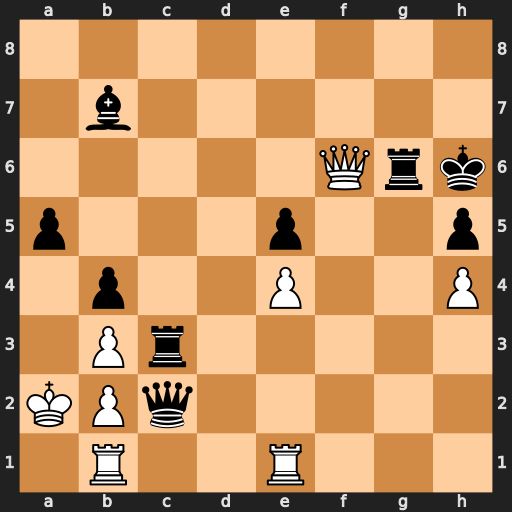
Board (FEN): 8/1b6/5Qrk/p3p2p/1p2P2P/1Pr5/KPq5/1R2R3
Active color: w
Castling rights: -
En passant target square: -
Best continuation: Qh8#